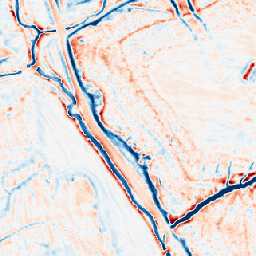
Category: edge_preserving
Decomposition family: bilateral
Decomposition parameters: d: 15
sigma_color: 25
sigma_space: 50
Upsampling method: area
Upsampling parameters: scale: 8
Upsampling scale: 8